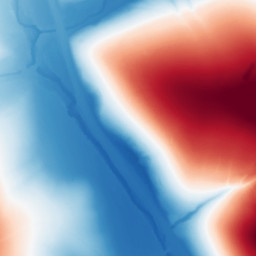
Category: trend_removal
Decomposition family: polynomial
Decomposition parameters: degree: 2
Upsampling method: bspline
Upsampling parameters: scale: 2
Upsampling scale: 2